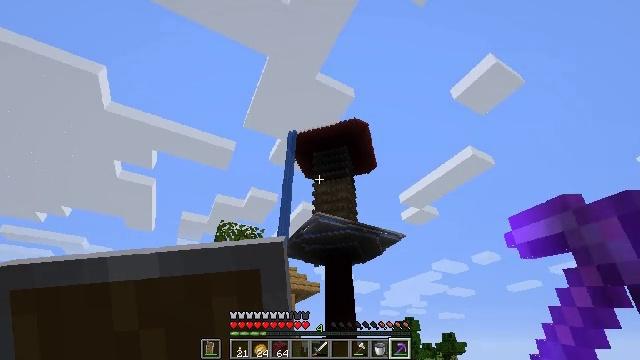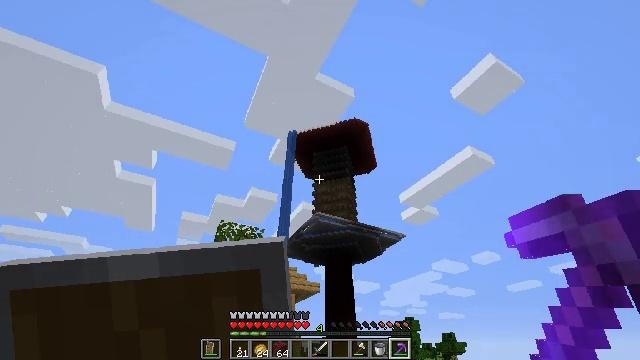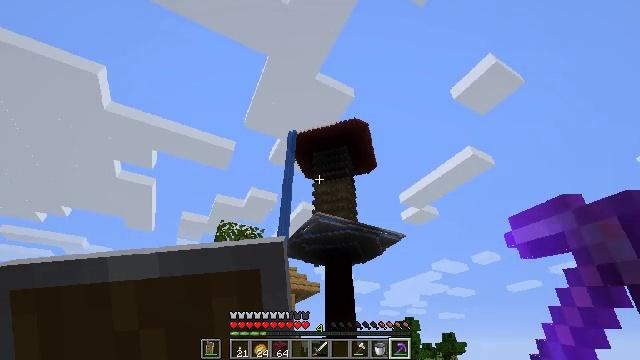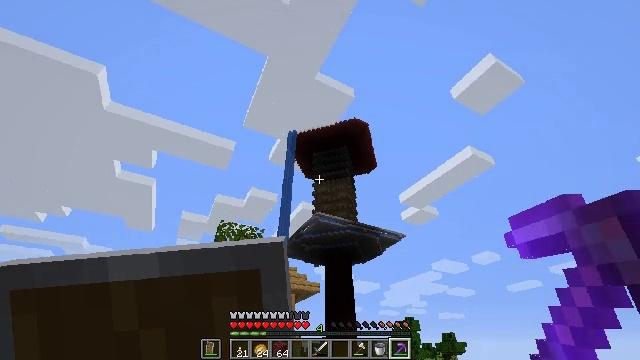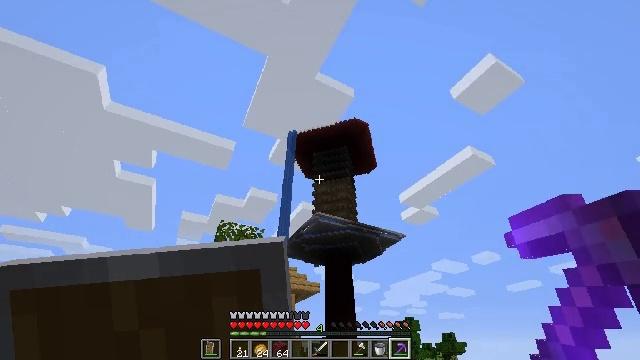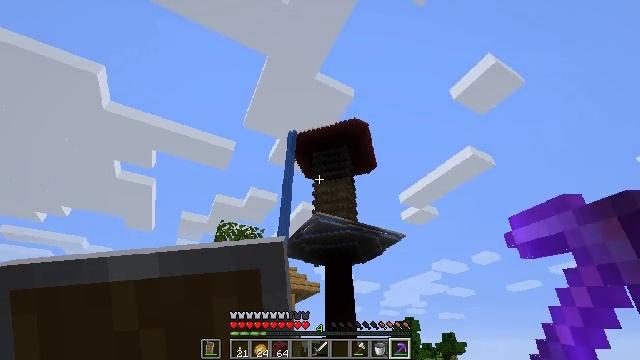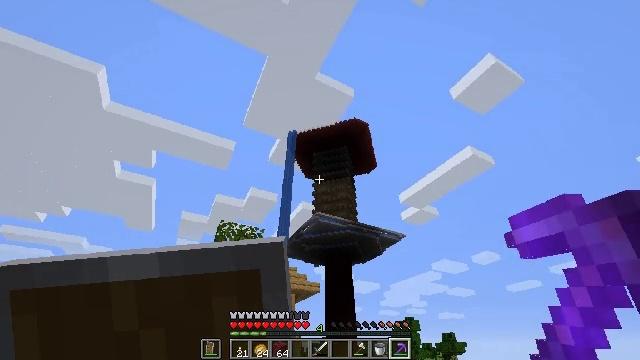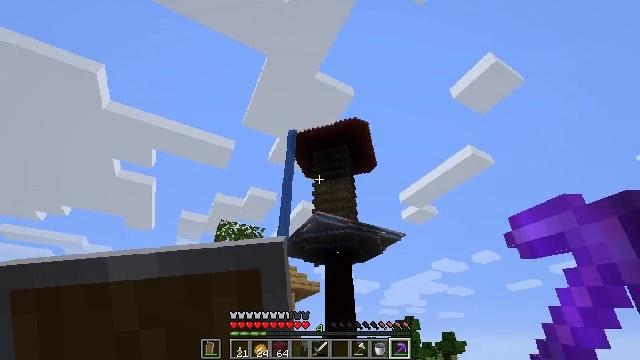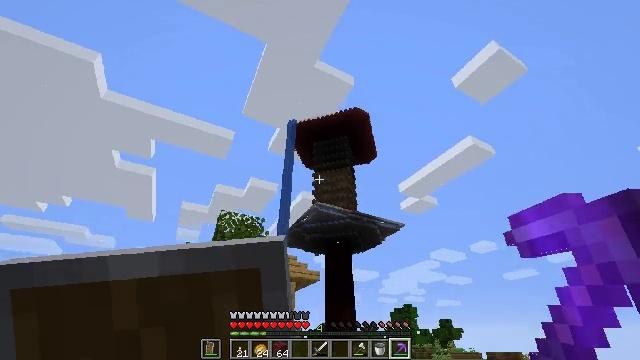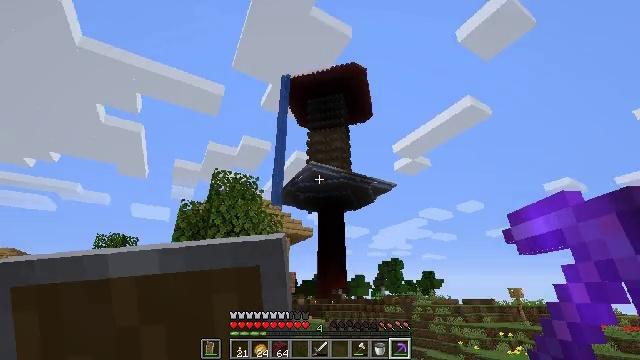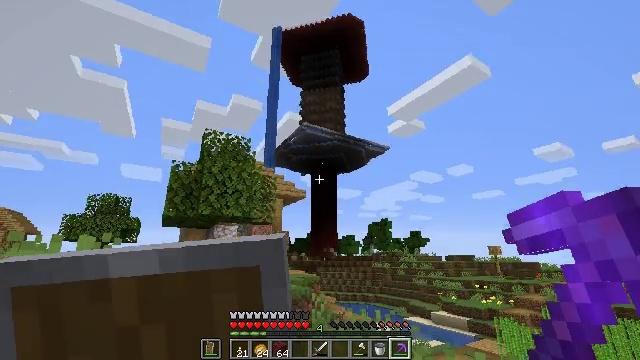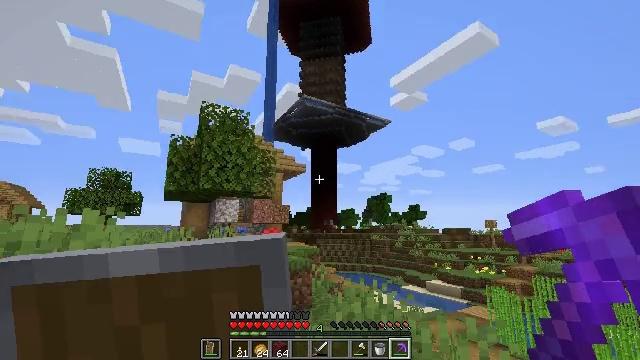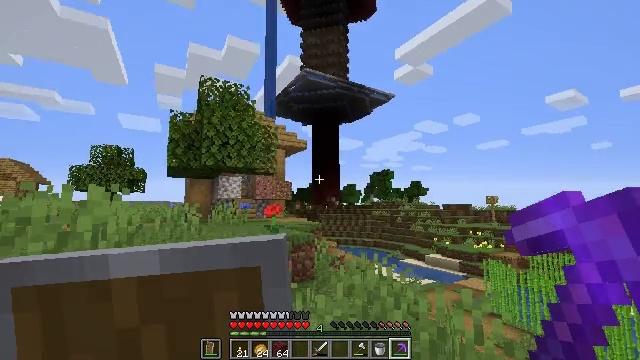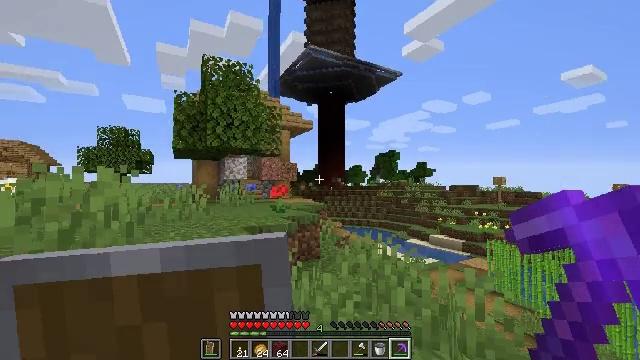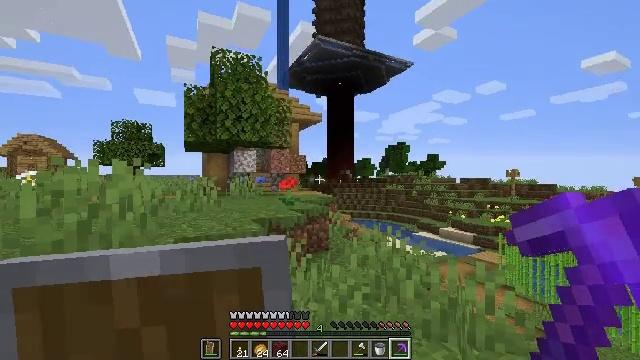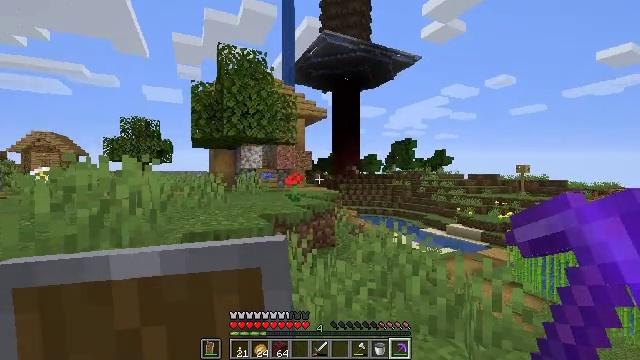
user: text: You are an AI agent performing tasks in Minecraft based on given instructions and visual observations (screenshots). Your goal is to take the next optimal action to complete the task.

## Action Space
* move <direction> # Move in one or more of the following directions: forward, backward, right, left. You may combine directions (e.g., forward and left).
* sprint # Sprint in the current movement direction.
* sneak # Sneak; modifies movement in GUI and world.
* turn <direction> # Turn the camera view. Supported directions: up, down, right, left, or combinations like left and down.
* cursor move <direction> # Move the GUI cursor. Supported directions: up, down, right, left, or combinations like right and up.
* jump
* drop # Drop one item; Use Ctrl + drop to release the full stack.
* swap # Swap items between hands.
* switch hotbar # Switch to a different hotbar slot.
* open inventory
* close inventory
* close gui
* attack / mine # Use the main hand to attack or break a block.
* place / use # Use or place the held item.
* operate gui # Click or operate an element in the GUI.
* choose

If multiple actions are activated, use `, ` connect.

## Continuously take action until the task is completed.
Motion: motion action
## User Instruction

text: craft item air
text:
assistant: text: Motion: no_op
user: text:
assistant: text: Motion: no_op
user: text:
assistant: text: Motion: no_op
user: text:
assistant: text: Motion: no_op
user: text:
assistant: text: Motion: no_op
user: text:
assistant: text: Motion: no_op
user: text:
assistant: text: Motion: no_op
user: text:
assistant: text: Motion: turn down
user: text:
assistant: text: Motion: turn right and down
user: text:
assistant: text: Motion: turn right and down
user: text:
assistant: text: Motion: turn down
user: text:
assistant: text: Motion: turn down
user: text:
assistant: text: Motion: turn left and down
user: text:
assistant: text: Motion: turn left and down
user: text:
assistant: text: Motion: turn left
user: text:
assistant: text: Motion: turn left
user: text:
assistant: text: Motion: turn left and down
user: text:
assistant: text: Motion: turn left and down
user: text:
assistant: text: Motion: turn left
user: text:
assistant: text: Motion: turn left
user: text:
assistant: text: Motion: turn left
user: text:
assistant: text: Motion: turn left and up
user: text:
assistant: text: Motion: turn left and up
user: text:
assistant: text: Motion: turn up
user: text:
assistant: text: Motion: no_op
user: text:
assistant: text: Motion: no_op
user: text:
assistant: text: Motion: no_op
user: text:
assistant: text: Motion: turn right
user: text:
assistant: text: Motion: turn left and down
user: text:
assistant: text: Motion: turn left